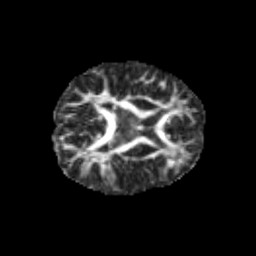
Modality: FA
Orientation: axial
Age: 9
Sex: male
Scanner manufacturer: siemens
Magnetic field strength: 3 T
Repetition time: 3.8 s
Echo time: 0.07 s